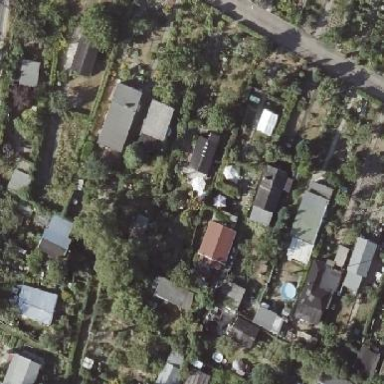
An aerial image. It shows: Plot in the allotments surrounded by fence.